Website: macys
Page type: delivery-shipping
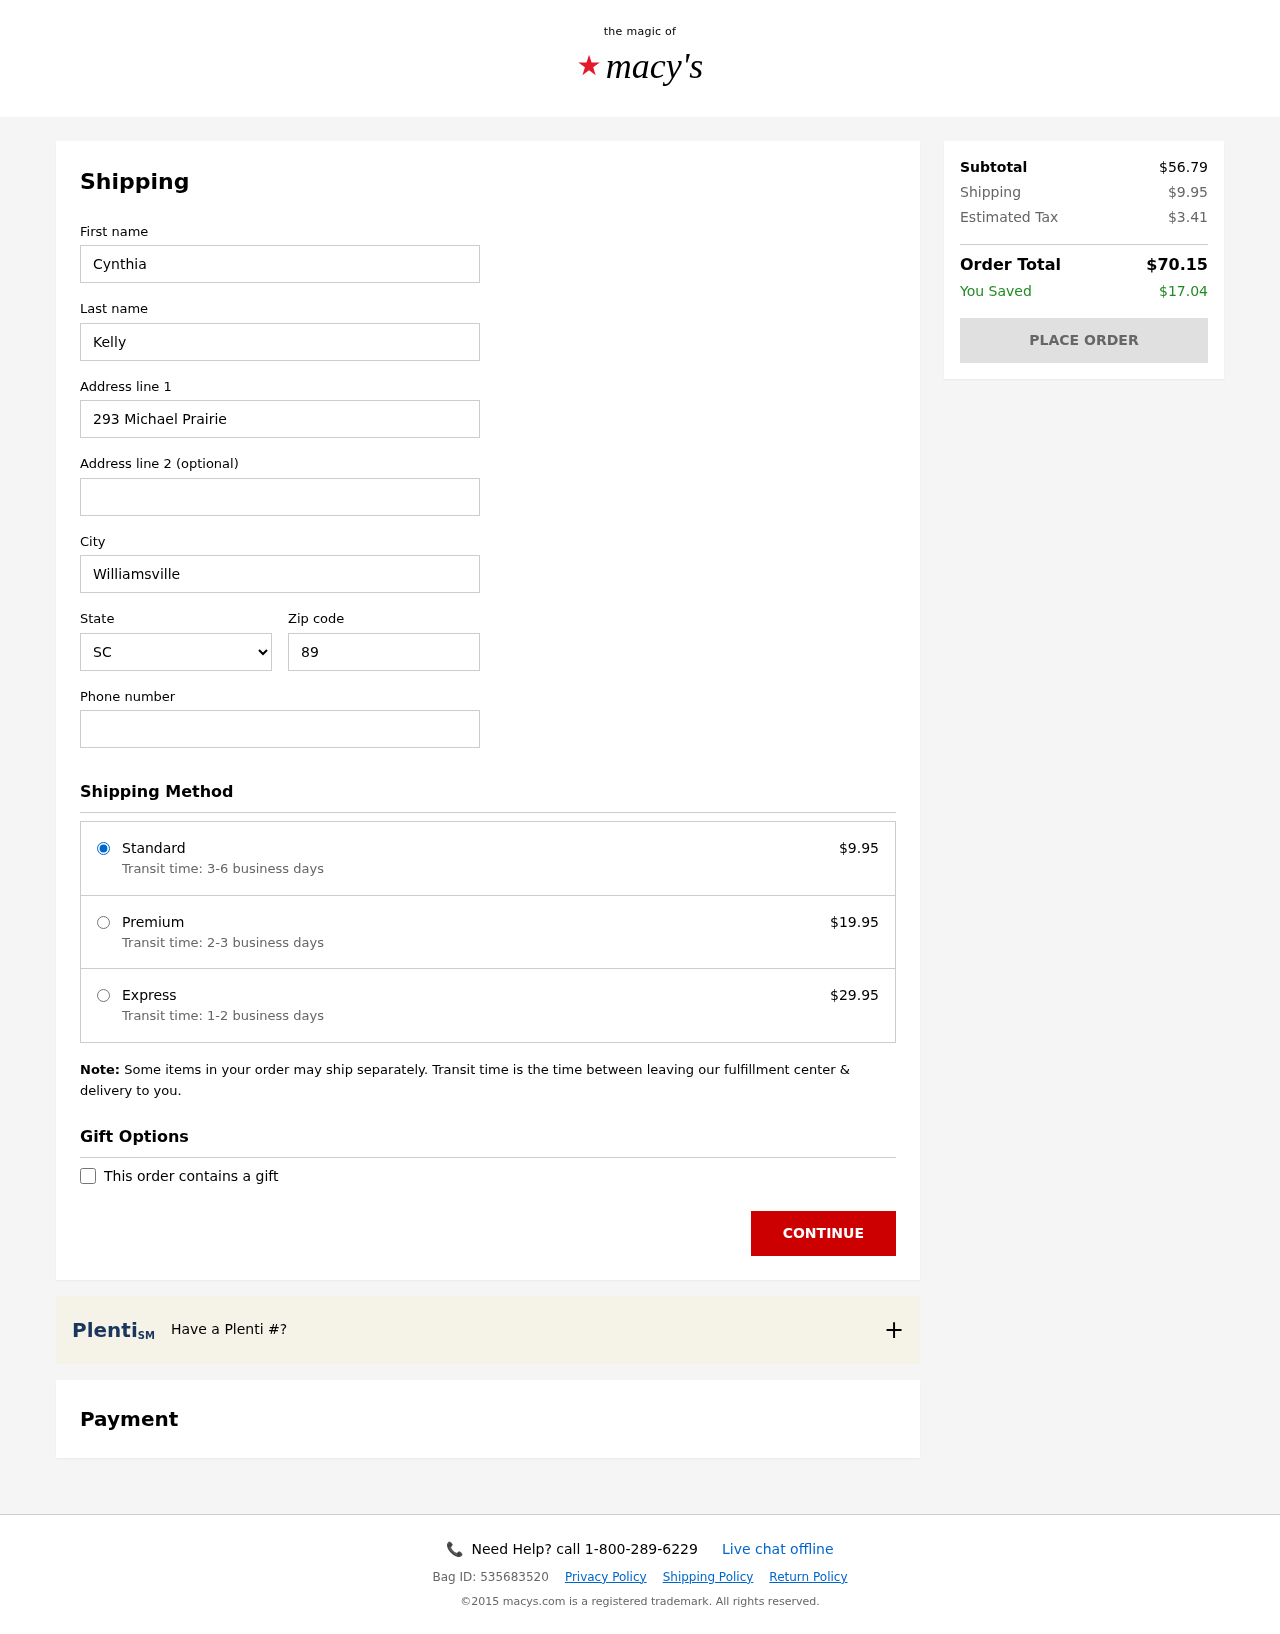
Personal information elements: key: PII_CITY
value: Williamsville
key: PII_FIRSTNAME
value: Cynthia
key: PII_LASTNAME
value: Kelly
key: PII_PHONE
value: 3027135062
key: PII_POSTCODE
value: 89941
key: PII_STATE_ABBR
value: SC
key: PII_STREET
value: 293 Michael Prairie
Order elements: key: ORDER_SHIPPING_COST
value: $9.95
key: ORDER_SHIPPING_PREMIUM
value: $19.95
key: ORDER_SHIPPING_EXPRESS
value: $29.95
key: ORDER_SUBTOTAL
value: $56.79
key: ORDER_TAX
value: $3.41
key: ORDER_TOTAL
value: $70.15
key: ORDER_SAVINGS
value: $17.04